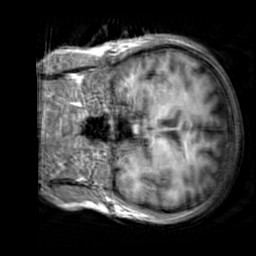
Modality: T1w
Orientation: coronal
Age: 26
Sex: male
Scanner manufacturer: siemens
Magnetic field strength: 3 T
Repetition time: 2.3 s
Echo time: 0.00303 s